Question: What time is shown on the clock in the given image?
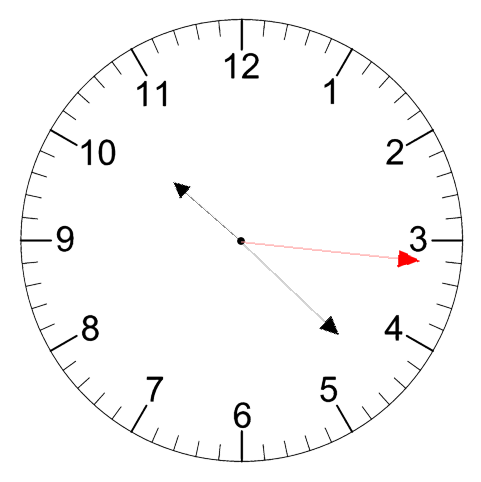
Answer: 10:22:16